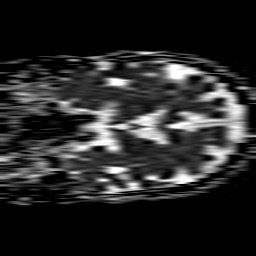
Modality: ADC
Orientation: coronal
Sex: female
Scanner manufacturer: philips
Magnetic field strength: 1.5 T
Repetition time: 3.842 s
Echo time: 0.09719 s